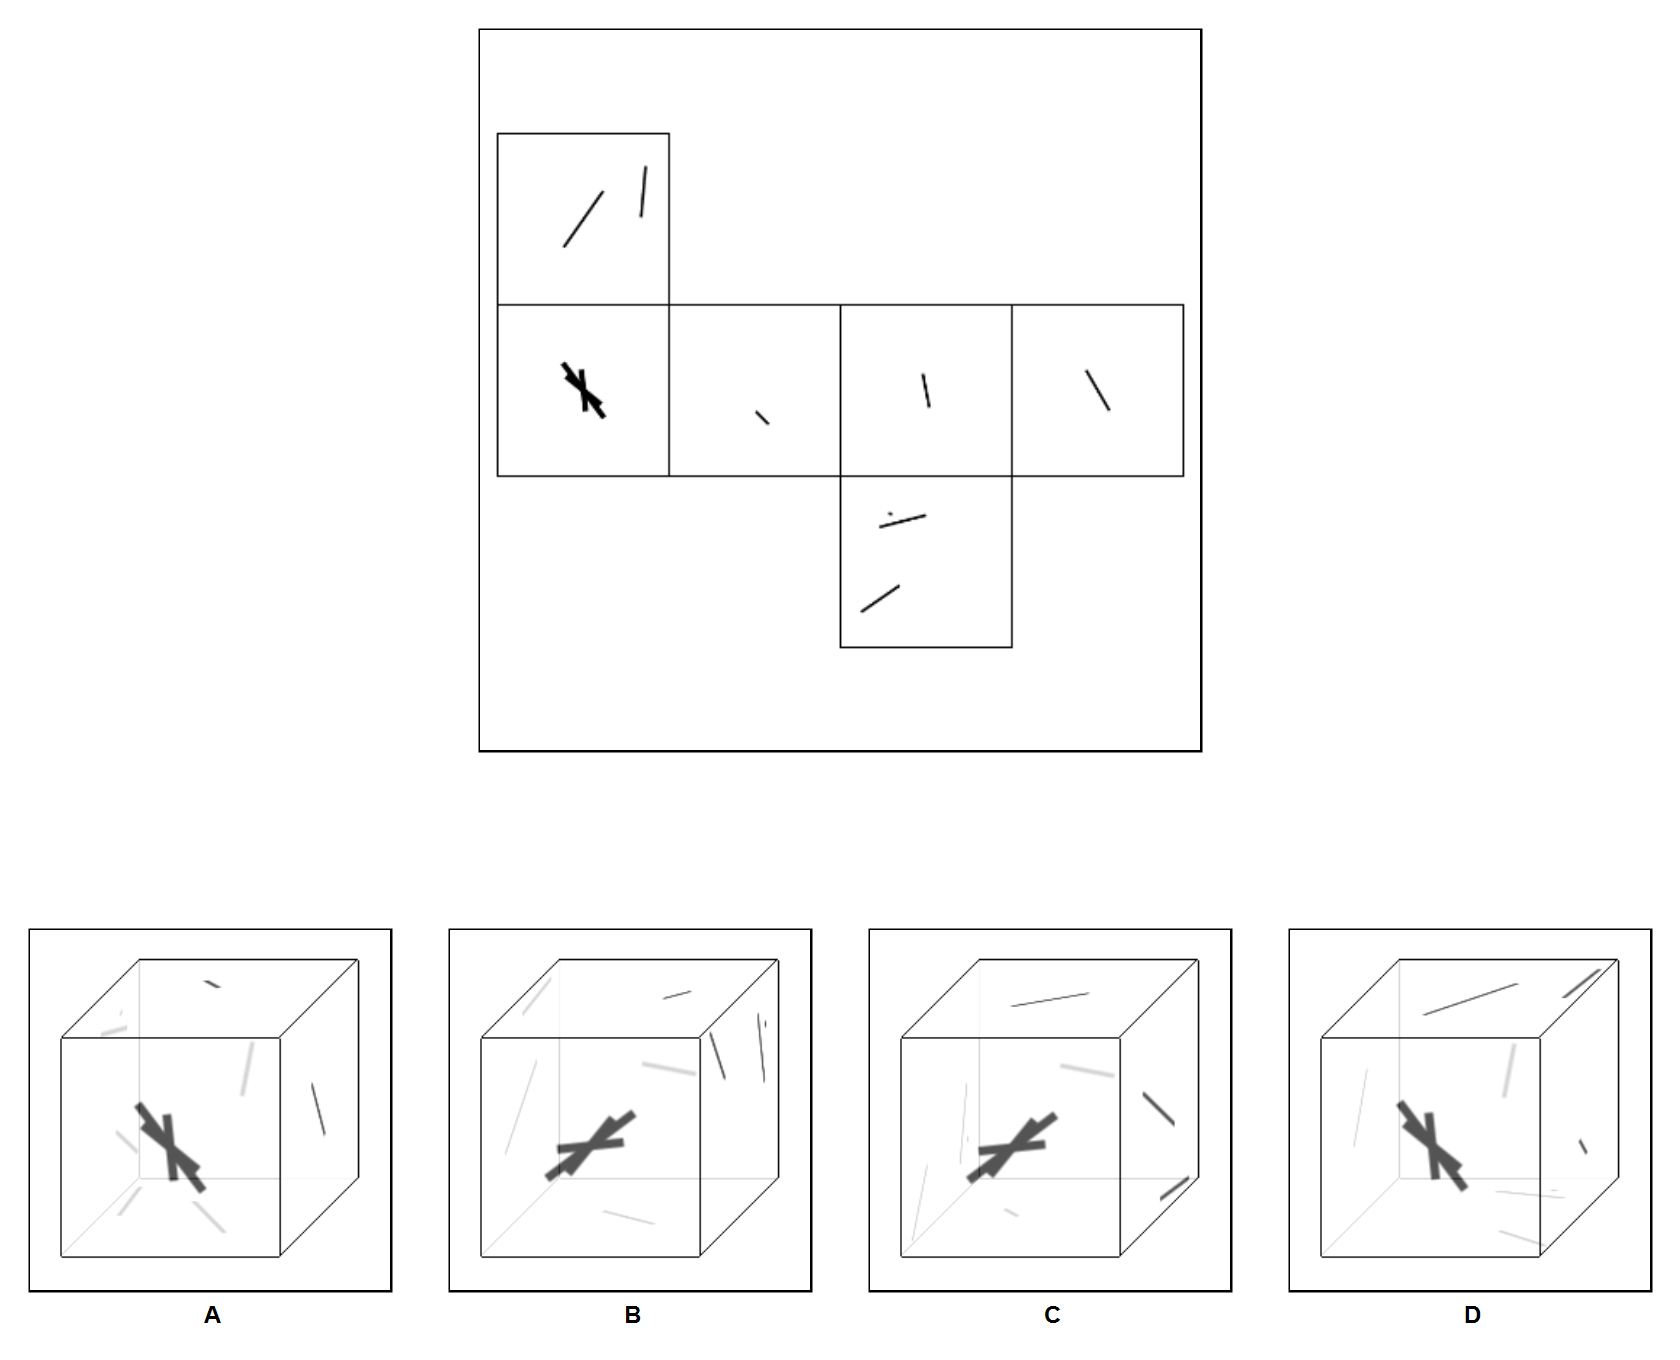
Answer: A